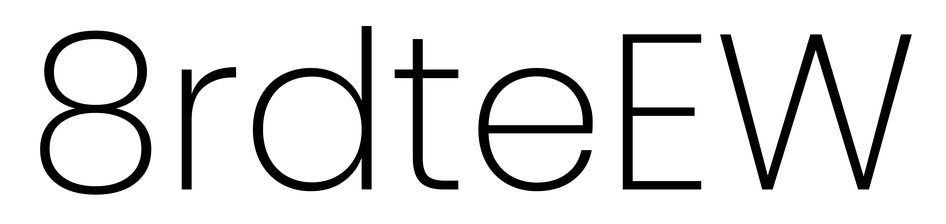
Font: Poppins-ExtraLight